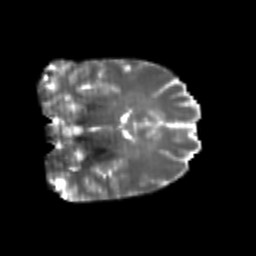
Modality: T2w
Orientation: coronal
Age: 22
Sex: female
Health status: healthy
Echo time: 0.074 s